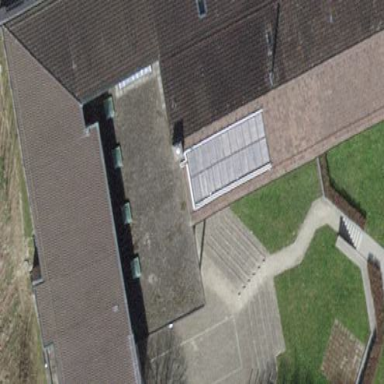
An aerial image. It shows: School building.